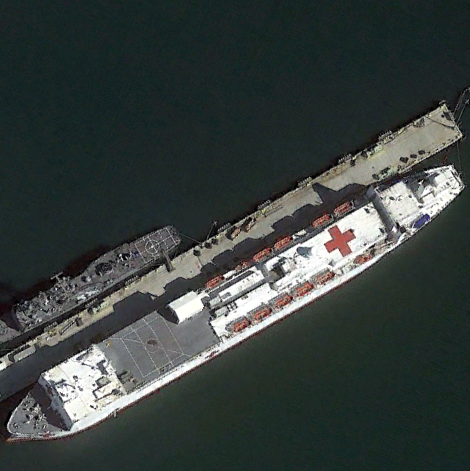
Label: civil